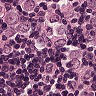
Metastatic tissue present: yes